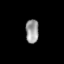
Tissue: lung
Cell type: Epithelial cells
Senescence score: 0.2235
Nuclear area (px): 309
Mean DAPI intensity: 152.55